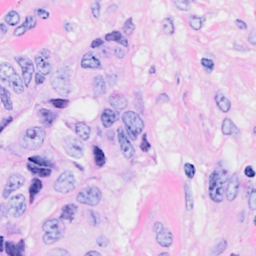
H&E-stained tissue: Breast